Interaction volume radius: 5 \u00c5
Interaction volume height: 20 \u00c5
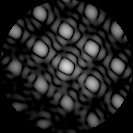
Disorder parameter: 0.06393